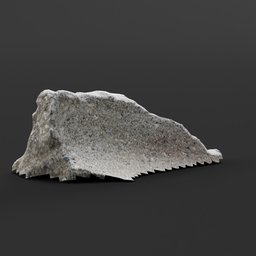
Label: architecture